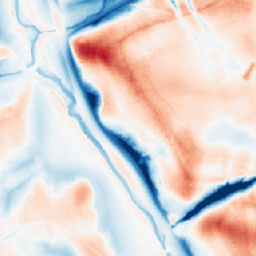
Category: classical
Decomposition family: uniform
Decomposition parameters: size: 50
Upsampling method: nearest
Upsampling parameters: scale: 4
Upsampling scale: 4